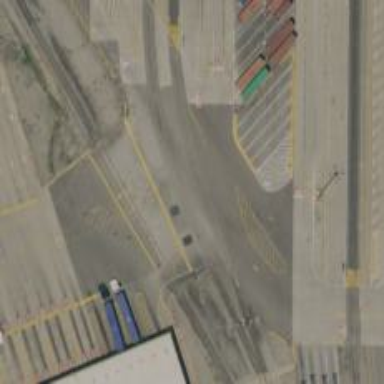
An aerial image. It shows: Railway yard.